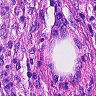
Metastatic tissue present: no